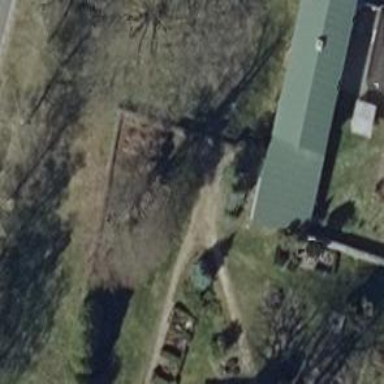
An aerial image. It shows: Driveway with gravel surface.